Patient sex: M
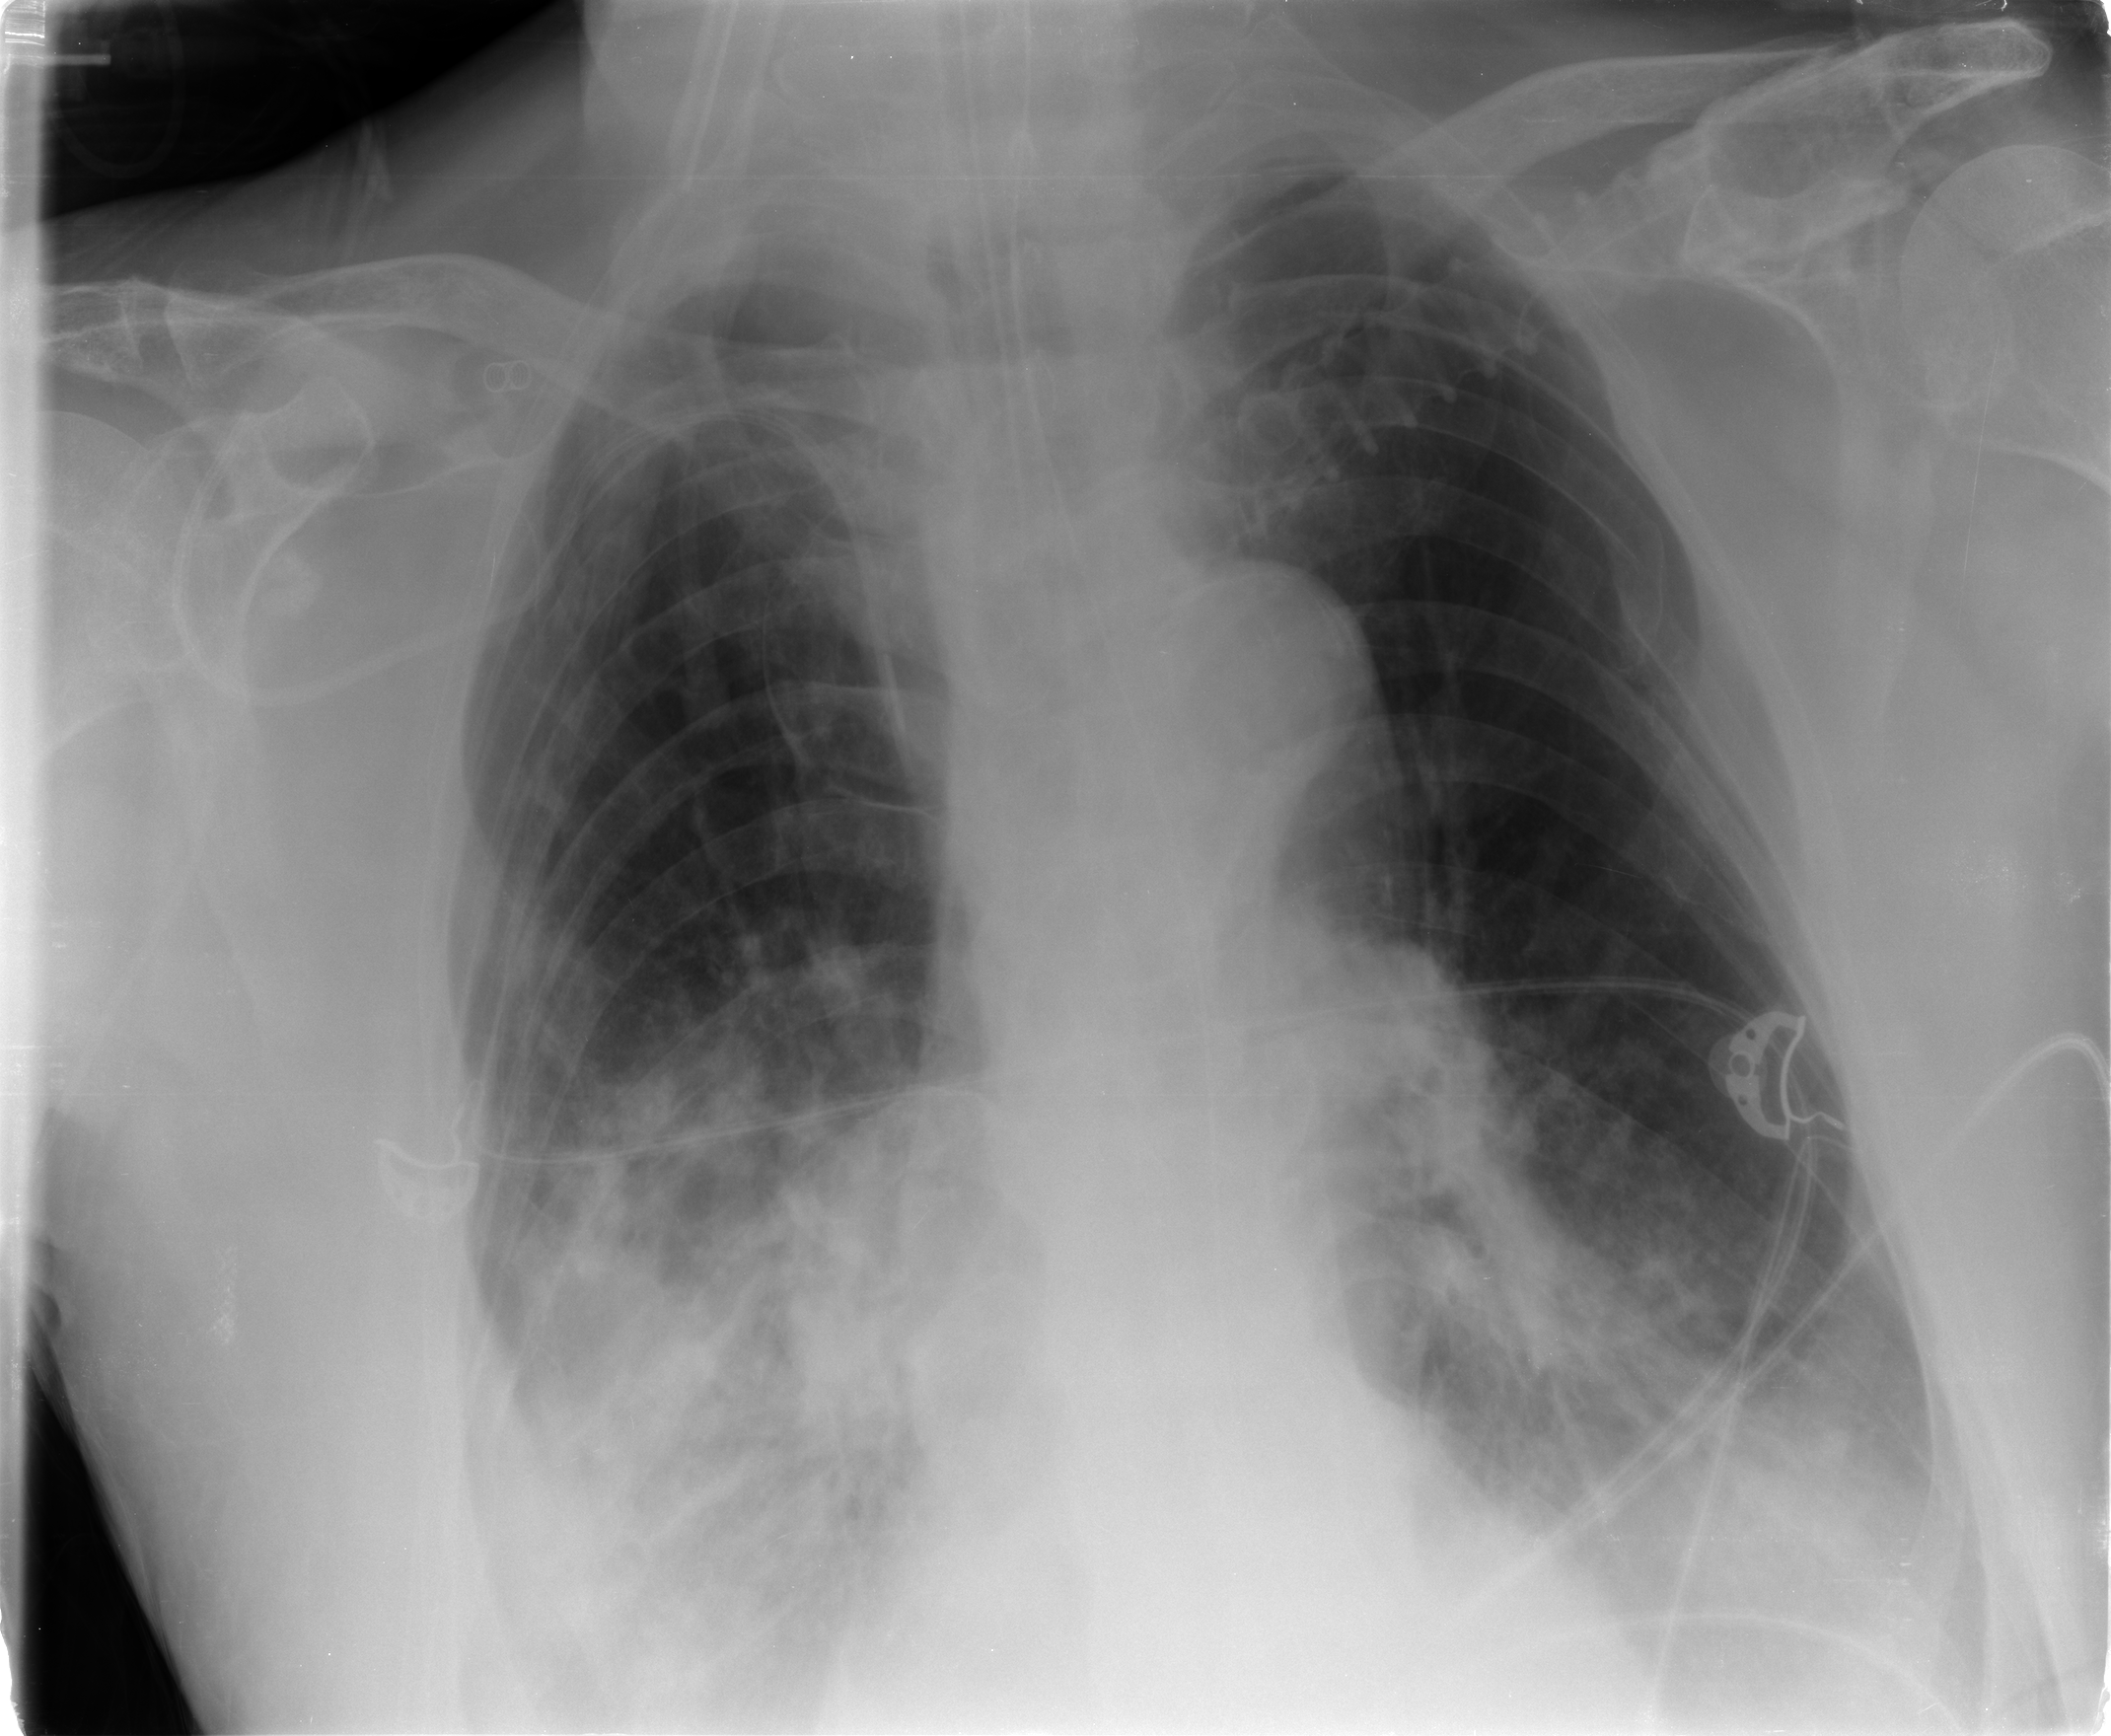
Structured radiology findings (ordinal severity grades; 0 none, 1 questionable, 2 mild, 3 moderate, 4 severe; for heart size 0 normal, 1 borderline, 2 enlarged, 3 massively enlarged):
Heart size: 0
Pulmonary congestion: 0
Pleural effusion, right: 2
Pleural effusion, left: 2
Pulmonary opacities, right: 3
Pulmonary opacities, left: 2
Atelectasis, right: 2
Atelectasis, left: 2